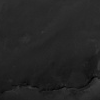
Atmospheric dust classification: not_dusty